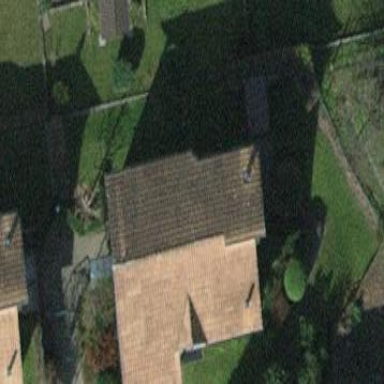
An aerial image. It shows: Detached building with gabled roof.